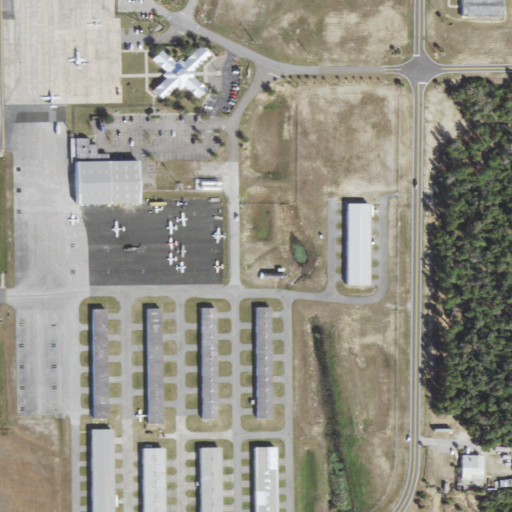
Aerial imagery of island in Florida named Burns Hammock containing medium intensity development, high intensity development, low intensity development, open development, and evergreen forest